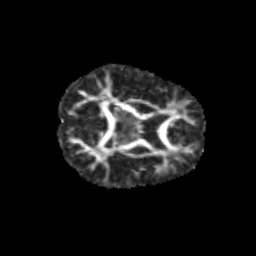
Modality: FA
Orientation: axial
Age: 9
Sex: female
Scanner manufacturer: siemens
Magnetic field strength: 3 T
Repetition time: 3.8 s
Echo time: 0.07 s